Question: I connected Arduino with 16x2 LCD with the following connection

The program I used
'''
#include <LiquidCrystal.h>
// initialize the library with the numbers of the interface pins
LiquidCrystal lcd(12, 11, 5, 4, 3, 2);
void setup() {
// set up the LCD's number of columns and rows:
lcd.begin(16, 2);
// Print a message to the LCD.
lcd.print("hello, world!");
}
void loop() {
// set the cursor to column 0, line 1
// (note: line 1 is the second row, since counting begins with 0):
lcd.setCursor(0, 1);
// print the number of seconds since reset:
lcd.print(millis()/1000);
}
'''
When I connect my Arduino to LCD and upload the program to Arduino, the display works and shows appropriate output.
Now, when I disconnect the Arduino from USB cable(turn off power supply) and reconnected it back(connect it to a power source), the screen only shows BLACK BOXES on the top line.
I tried reconnecting Arduino to power supply but it does not work. I also tried resetting Arduino board but it does not work.
I programmed Arduino for many times but it works only once and stop showing result when I disconnect power...
Any help will be appreciated
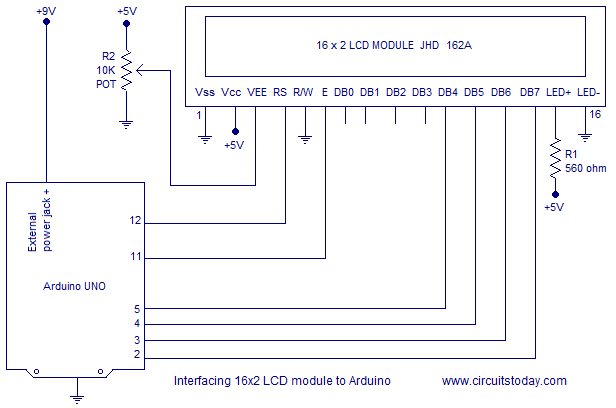
Answer: I replaced my ATMEGA328P-PU on Arduino chip with a new one. And Now it works!